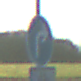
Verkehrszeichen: VorgeschriebeneFahrtrichtungRechts
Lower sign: EinspurigeFahrzeugeFrei5
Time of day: MorningAfternoon
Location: Outdoor (Nature)
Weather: Clear
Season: NotSpecified
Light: Natural